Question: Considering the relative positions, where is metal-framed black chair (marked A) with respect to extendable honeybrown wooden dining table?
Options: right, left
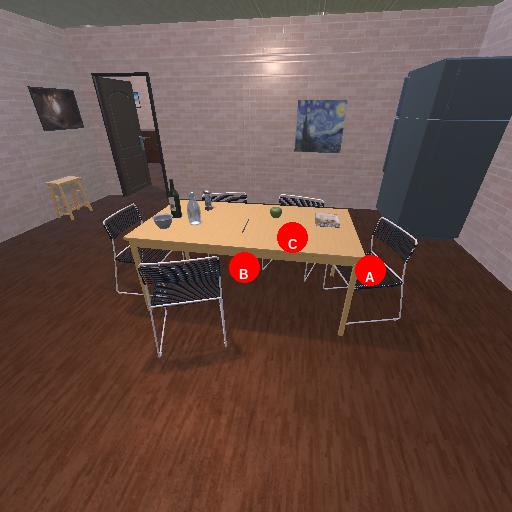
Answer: right